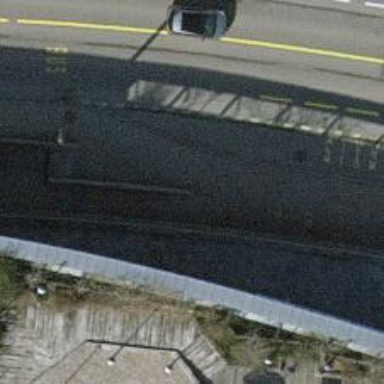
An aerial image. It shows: Retaining wall.